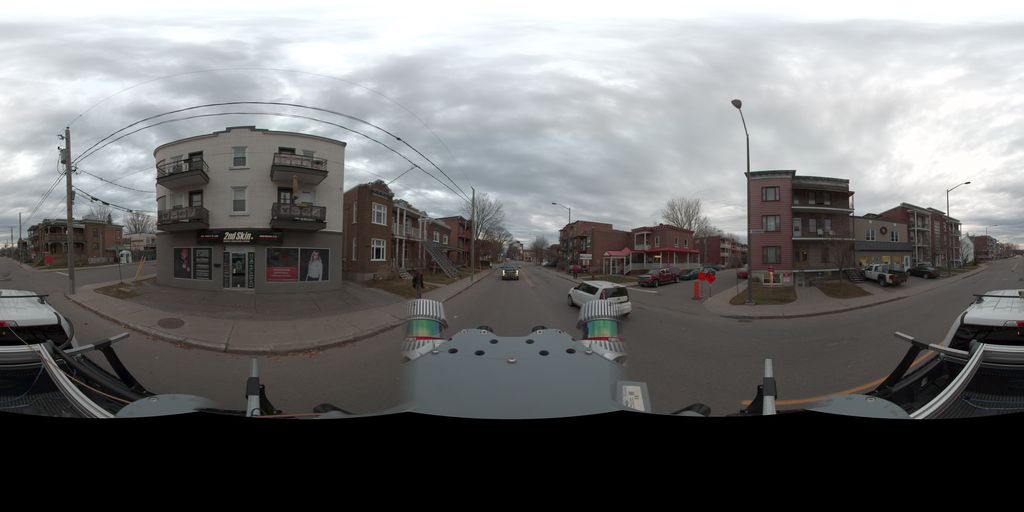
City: quebec_city